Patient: sex M, age 53
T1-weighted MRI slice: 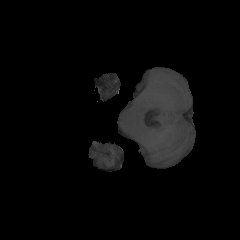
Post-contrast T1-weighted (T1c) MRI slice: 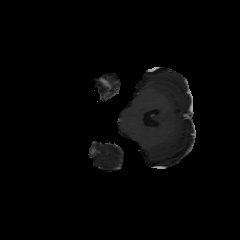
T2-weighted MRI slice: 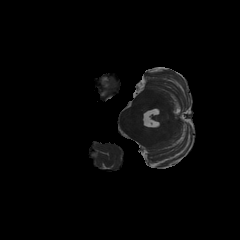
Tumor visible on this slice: yes
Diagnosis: Glioblastoma, IDH-wildtype
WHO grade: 4